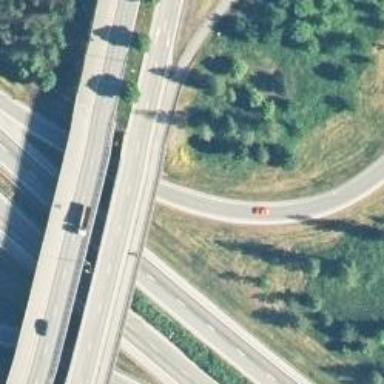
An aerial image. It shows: Primary highway on asphalt bridge.